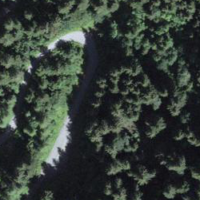
EUNIS habitat code: 43
Species observed at this site:
Cardamine heptaphylla